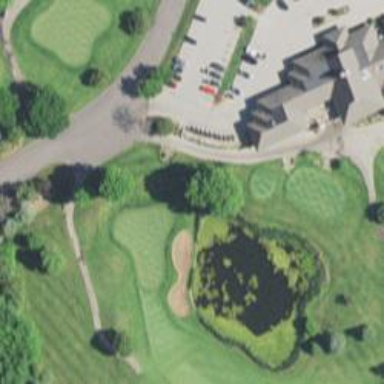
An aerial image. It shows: Path for both road and golf.